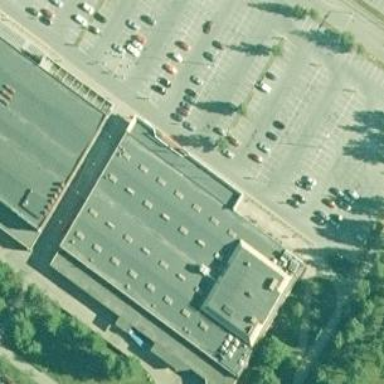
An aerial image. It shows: Retail building housing supermarket.